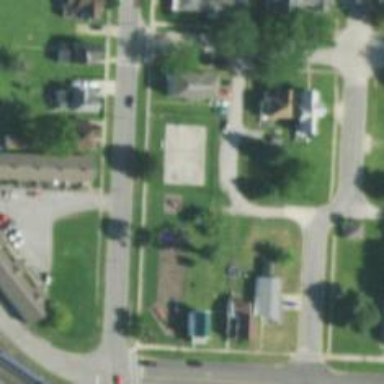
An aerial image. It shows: Alley classified as service road.